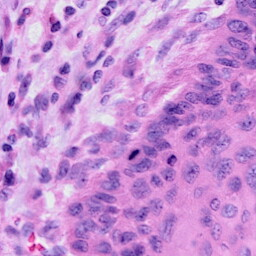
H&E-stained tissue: Cervix